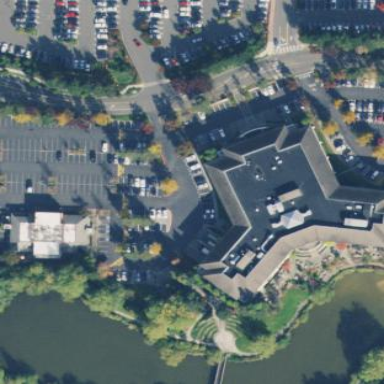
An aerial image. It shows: Office building.